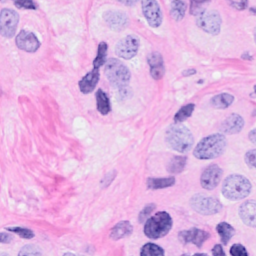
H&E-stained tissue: Breast